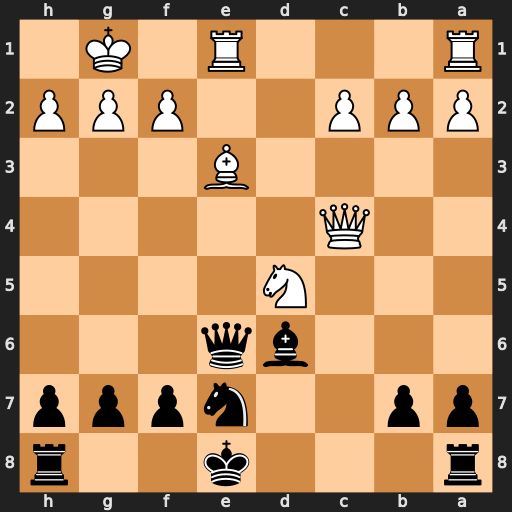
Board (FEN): r3k2r/pp2nppp/3bq3/3N4/2Q5/4B3/PPP2PPP/R3R1K1
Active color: b
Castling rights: kq
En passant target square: -
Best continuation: Qxd5 Qxd5 Nxd5 Rad1 O-O-O Rxd5 Bxh2+ Kxh2 Rxd5